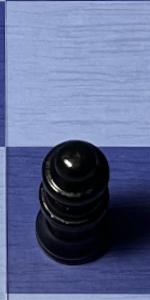
Label: Queen_Black